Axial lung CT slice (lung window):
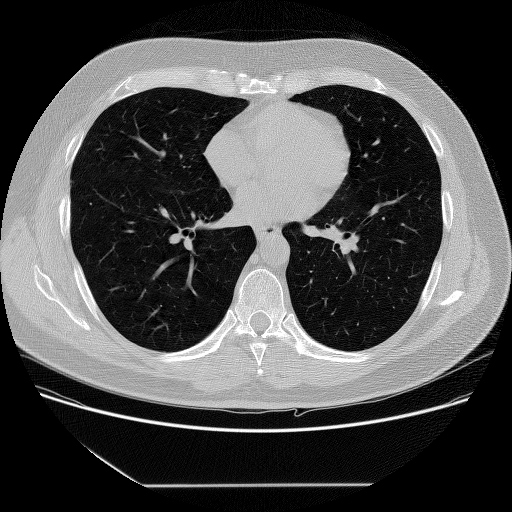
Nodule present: no